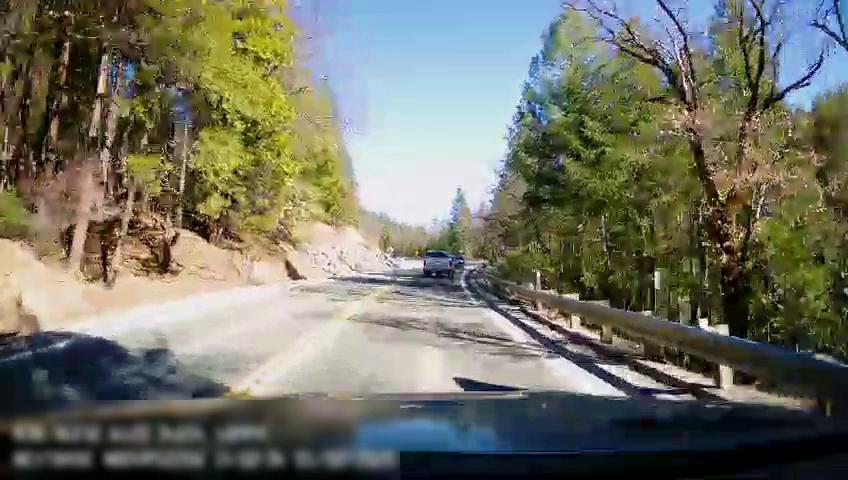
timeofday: Day
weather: Sunny
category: Drivable Space
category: Drivable Space
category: Vehicles | Truck
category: Vehicles | Car
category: Lanes | Opposite Lane
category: Lanes | Current Lane
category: Lanes | Opposite Lane
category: Lanes | Current Lane